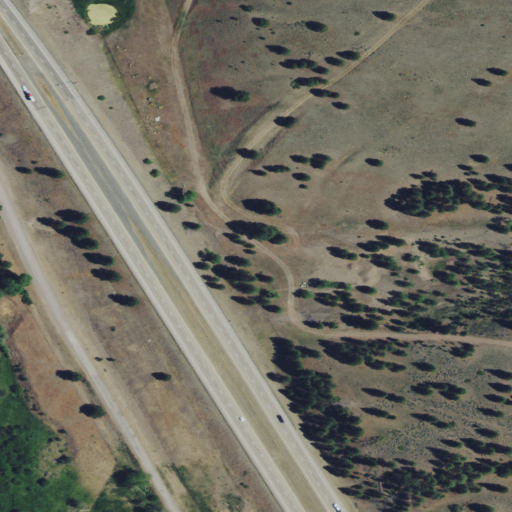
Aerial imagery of valley in Montana named Bear Gulch containing grassland, medium intensity development, pasture, low intensity development, open development, evergreen forest, and shrub